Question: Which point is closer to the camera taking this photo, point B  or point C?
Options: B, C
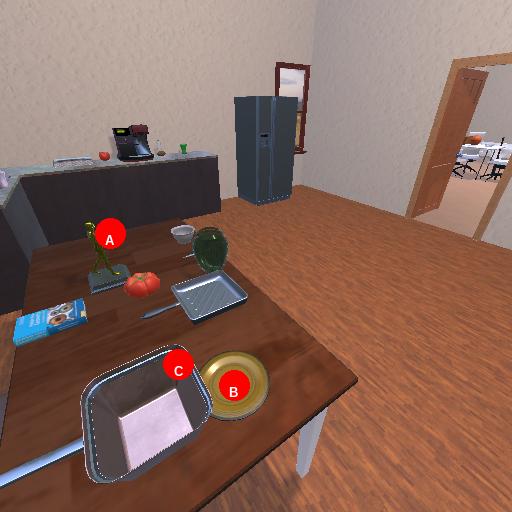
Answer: B